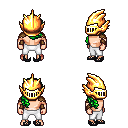
a pixel art fantasy rpg character, male body template, human, light skin, leather shoulder armor, white pants, green right-swept hairstyle, gold helm, cloth bracers, ghillies, four views (front, back, left, right), 2x2 character sprite sheet, small pixel art, hard edges, no anti-aliasing